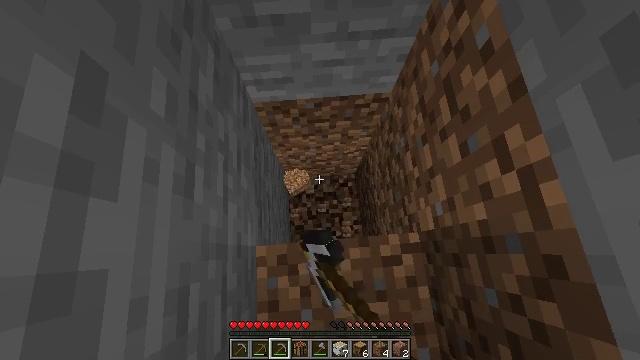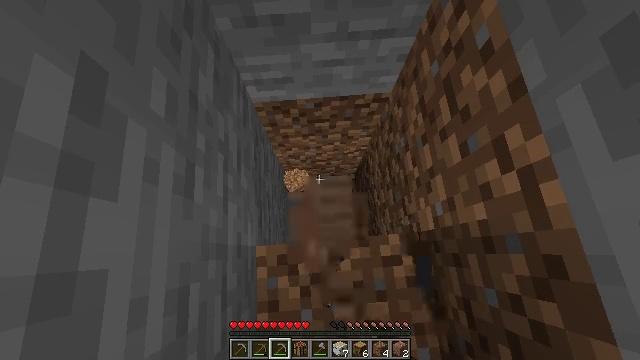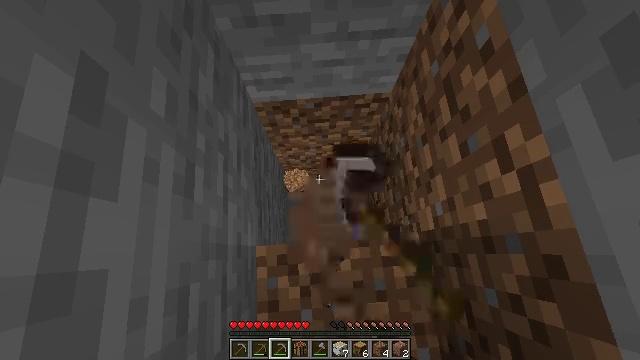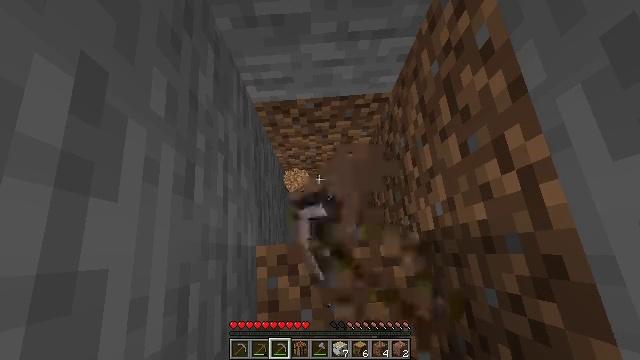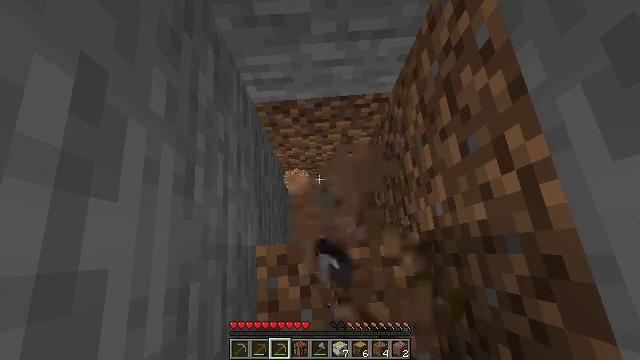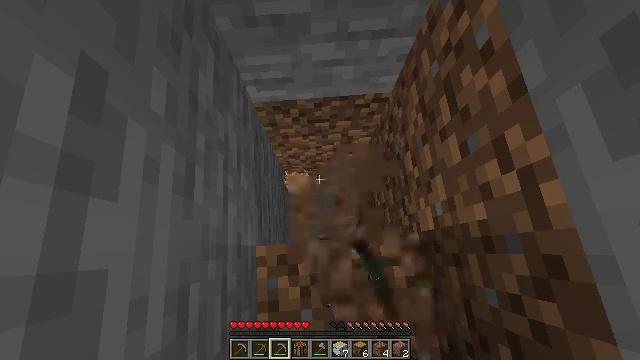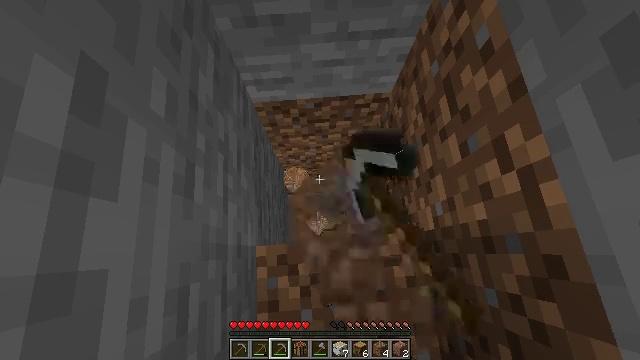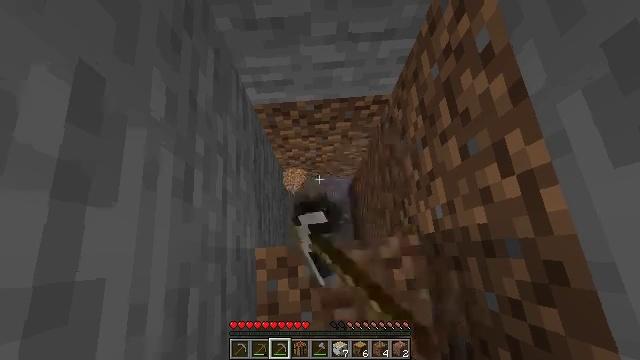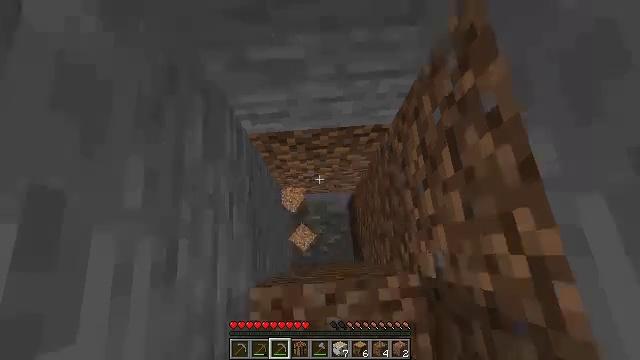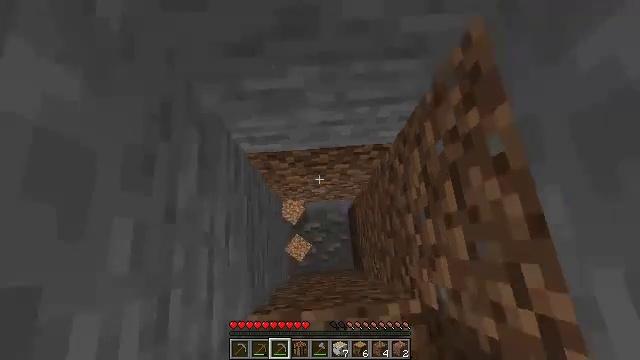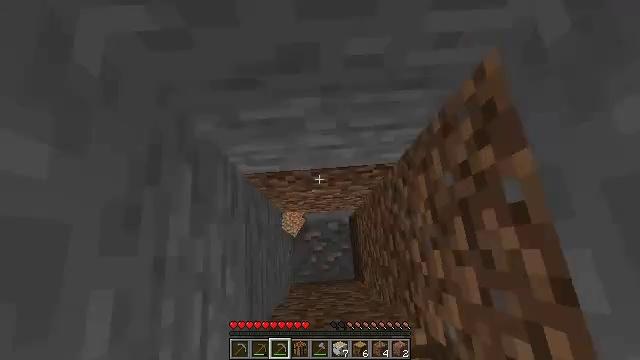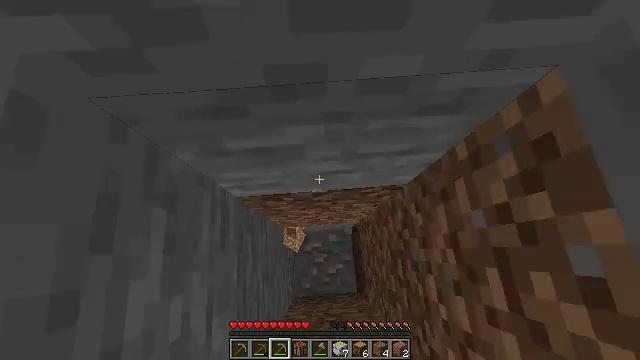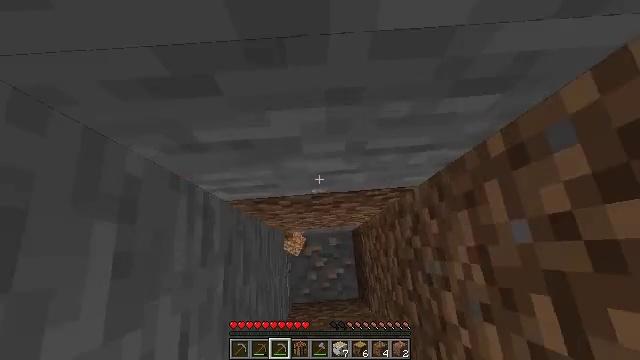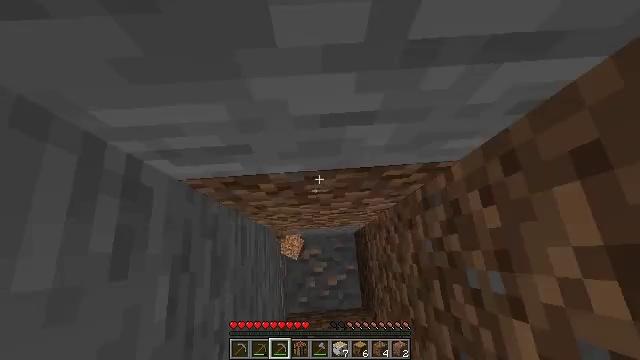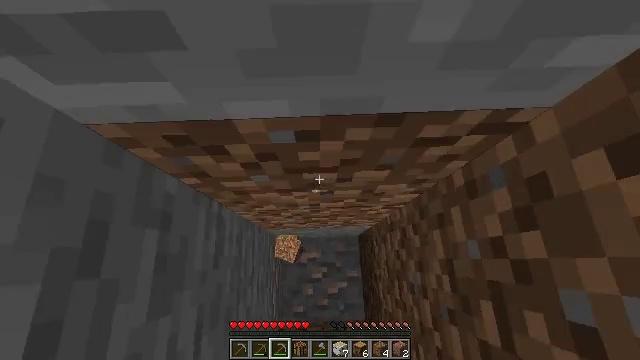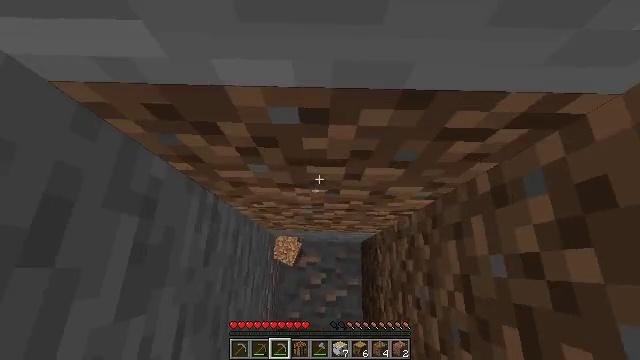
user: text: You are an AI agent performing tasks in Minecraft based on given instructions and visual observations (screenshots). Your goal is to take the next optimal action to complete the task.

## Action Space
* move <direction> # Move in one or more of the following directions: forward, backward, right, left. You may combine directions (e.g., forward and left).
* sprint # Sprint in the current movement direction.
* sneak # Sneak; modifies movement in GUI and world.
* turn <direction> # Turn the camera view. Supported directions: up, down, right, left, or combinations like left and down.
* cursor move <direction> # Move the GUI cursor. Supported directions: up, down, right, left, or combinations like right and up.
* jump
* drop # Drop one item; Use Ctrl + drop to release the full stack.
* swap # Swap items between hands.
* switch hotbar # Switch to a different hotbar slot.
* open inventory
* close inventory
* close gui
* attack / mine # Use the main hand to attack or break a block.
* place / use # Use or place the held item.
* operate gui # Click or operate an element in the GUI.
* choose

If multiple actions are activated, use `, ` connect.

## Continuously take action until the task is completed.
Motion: motion action
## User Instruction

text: Attack the ground to gather dirt.
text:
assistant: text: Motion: attack / mine
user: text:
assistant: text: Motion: attack / mine
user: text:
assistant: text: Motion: attack / mine
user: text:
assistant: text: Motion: attack / mine
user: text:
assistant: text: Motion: attack / mine
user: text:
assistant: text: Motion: attack / mine
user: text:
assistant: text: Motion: move forward, attack / mine
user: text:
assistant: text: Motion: move forward, attack / mine
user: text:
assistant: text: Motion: move forward
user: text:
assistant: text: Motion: move forward
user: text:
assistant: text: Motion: move forward
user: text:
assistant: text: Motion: move forward
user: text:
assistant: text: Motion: move forward
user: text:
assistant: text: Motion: turn left
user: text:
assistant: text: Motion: turn left and up
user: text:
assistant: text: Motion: turn left and up
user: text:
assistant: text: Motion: turn left and up
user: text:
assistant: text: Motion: turn left and up
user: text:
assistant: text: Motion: turn left and up
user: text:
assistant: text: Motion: turn left and up
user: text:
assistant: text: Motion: turn left and up
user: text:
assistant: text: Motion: turn left and up
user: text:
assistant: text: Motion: turn left and up
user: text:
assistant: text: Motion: turn left and up
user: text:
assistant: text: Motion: turn left and up
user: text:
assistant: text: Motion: turn left and up
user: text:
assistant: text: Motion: turn left and up
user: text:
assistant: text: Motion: turn left and up
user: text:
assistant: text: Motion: turn left and up
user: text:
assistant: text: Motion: turn left and up